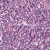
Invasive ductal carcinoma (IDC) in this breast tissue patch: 1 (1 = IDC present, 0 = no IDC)